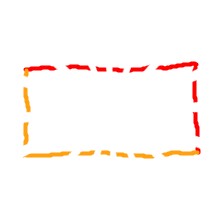
Shape: rectangle